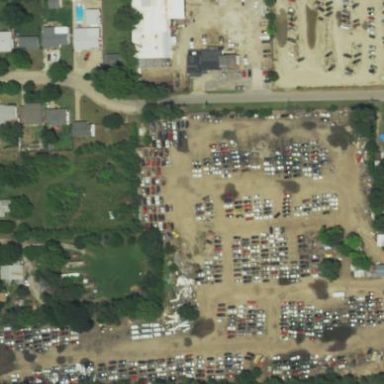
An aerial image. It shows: Industrial area designated as scrap yard.